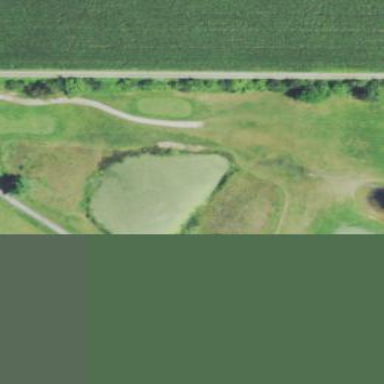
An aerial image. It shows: Scenic view of water hazard on golf course. The natural water feature adds beauty to the landscape.